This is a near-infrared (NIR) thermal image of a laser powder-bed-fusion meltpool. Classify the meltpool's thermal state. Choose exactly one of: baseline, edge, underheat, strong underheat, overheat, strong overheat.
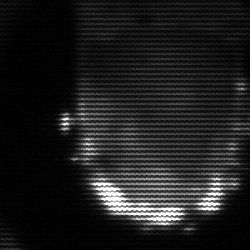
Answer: baseline